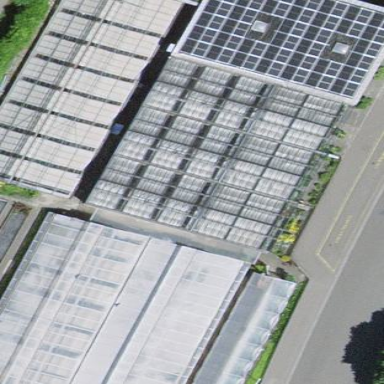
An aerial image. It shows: Greenhouse.